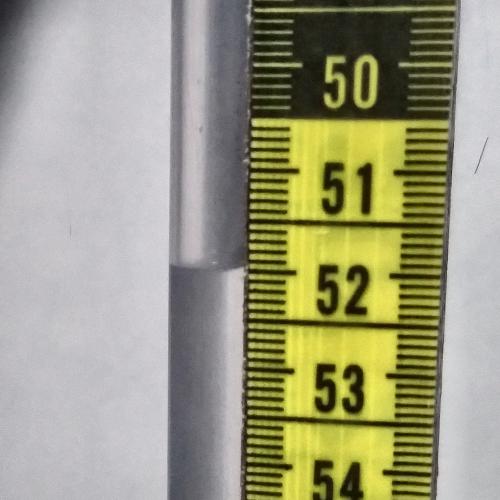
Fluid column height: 51.9 cm